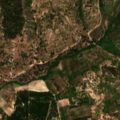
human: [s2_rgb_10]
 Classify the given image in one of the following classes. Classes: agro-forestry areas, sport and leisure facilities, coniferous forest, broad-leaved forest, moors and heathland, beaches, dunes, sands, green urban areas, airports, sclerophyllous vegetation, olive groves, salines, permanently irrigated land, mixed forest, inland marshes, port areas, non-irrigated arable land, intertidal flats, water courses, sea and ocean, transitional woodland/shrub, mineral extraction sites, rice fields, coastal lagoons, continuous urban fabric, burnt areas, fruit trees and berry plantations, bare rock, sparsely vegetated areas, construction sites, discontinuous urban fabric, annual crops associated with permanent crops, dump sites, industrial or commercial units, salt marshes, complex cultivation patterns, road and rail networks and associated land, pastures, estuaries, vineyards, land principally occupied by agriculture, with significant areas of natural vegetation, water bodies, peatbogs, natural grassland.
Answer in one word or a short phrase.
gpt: agro-forestry areas, coniferous forest, mixed forest, transitional woodland/shrub